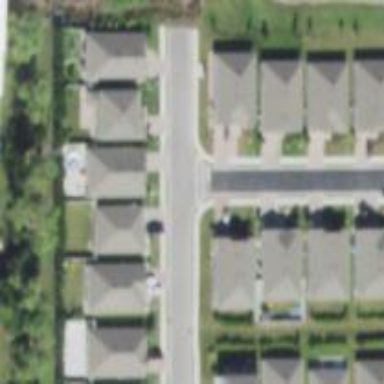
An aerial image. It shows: Residential road.